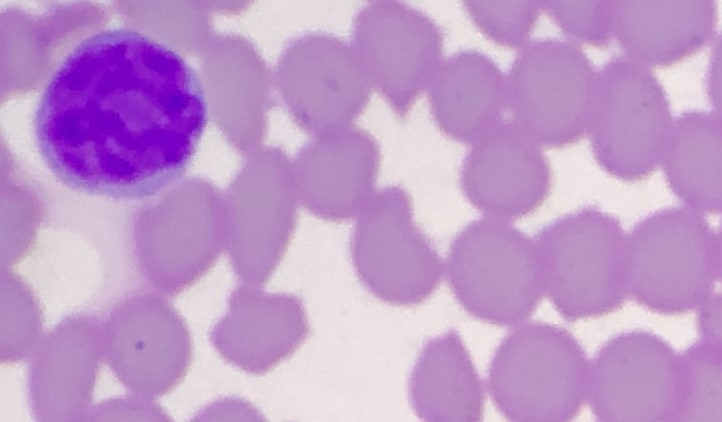
White blood cell type: Lymphocyte